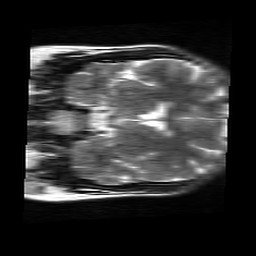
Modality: T2w
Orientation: coronal
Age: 21
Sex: female
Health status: healthy
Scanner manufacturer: siemens
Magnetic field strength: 3 T
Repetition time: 4.01 s
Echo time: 0.116 s